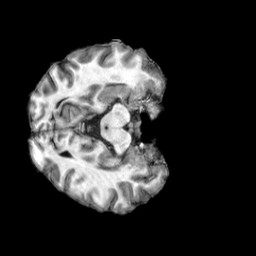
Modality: T1w
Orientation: axial
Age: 20
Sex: female
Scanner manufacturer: siemens
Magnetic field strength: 3 T
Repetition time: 2.5 s
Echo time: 0.00222 s